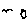
Label: bird